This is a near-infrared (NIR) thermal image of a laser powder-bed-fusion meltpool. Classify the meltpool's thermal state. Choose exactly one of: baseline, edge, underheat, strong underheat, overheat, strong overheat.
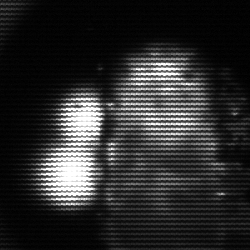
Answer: strong underheat